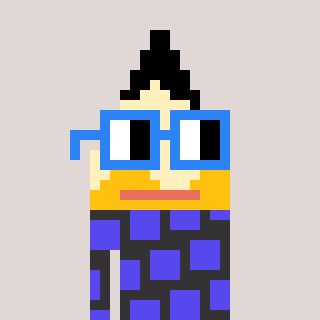
a pixel art character with square blue glasses, a pencil-shaped head and a grayscale-colored body on a warm background